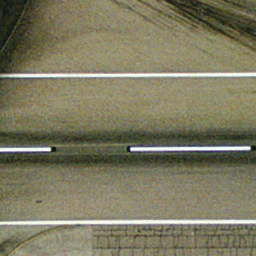
Label: runway